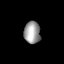
Tissue: lung
Cell type: Endothelial cells
Senescence score: 0.5695
Nuclear area (px): 354
Mean DAPI intensity: 156.831